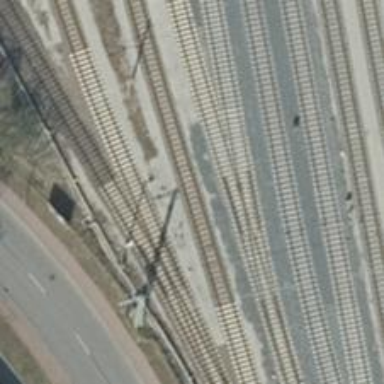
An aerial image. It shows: Railway yard.